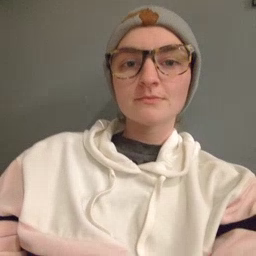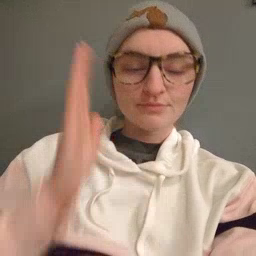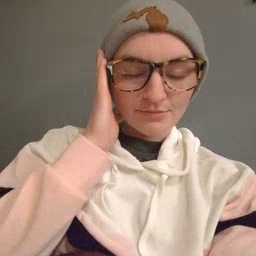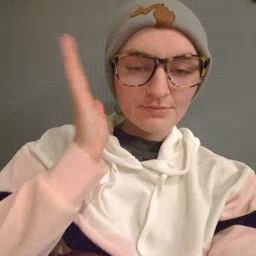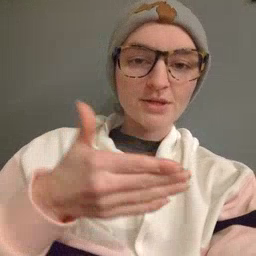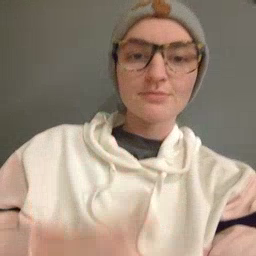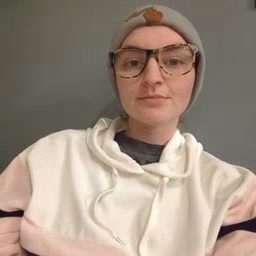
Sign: bedroom